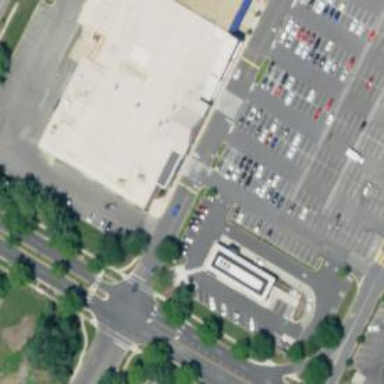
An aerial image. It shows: Retail building.